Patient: sex M, age 61
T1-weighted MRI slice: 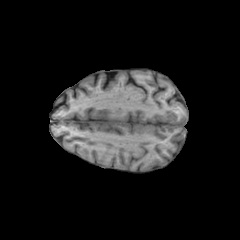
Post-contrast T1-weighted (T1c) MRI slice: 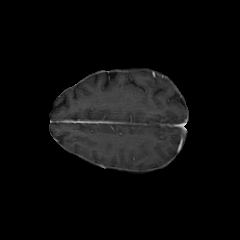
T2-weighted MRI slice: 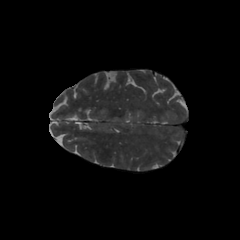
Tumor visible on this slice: no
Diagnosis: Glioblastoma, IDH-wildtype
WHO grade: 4